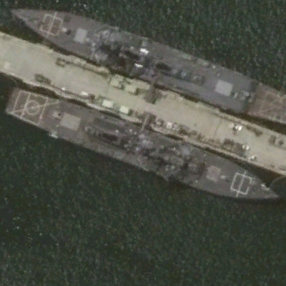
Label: destroyer